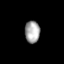
Tissue: lung
Cell type: Fibroblasts
Senescence score: 0.7231
Nuclear area (px): 326
Mean DAPI intensity: 165.178